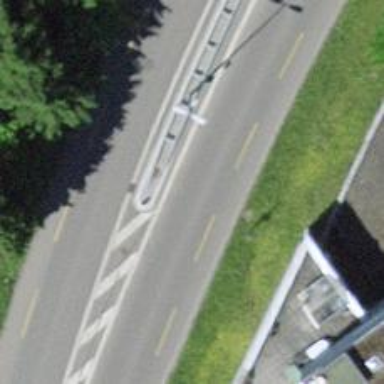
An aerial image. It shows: Primary highway with designated cycle lane.